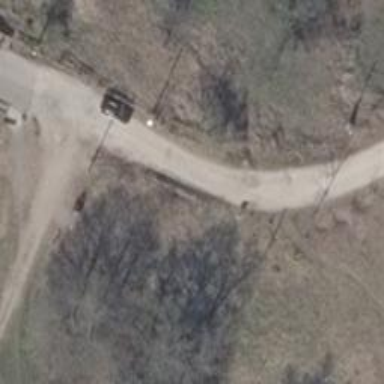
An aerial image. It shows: Gravel service road with tracktype of grade2.